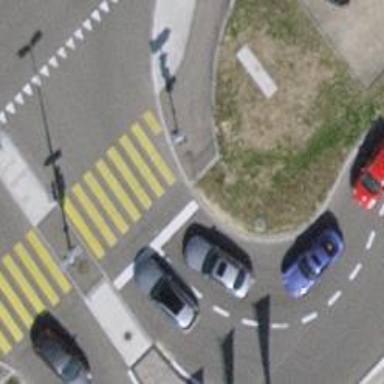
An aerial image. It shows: Road with traffic signals.